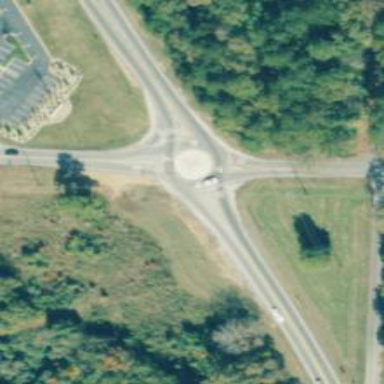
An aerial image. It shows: Primary highway with asphalt surface leading to roundabout.